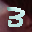
Label: 3